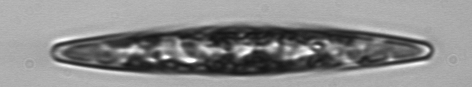
Label: Pleurosigma